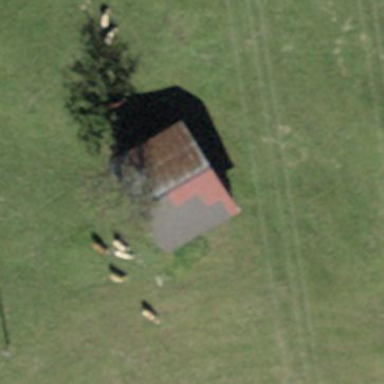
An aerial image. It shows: Barn.